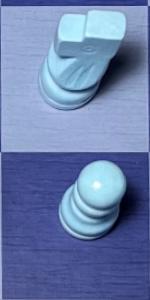
Label: Pawn_White